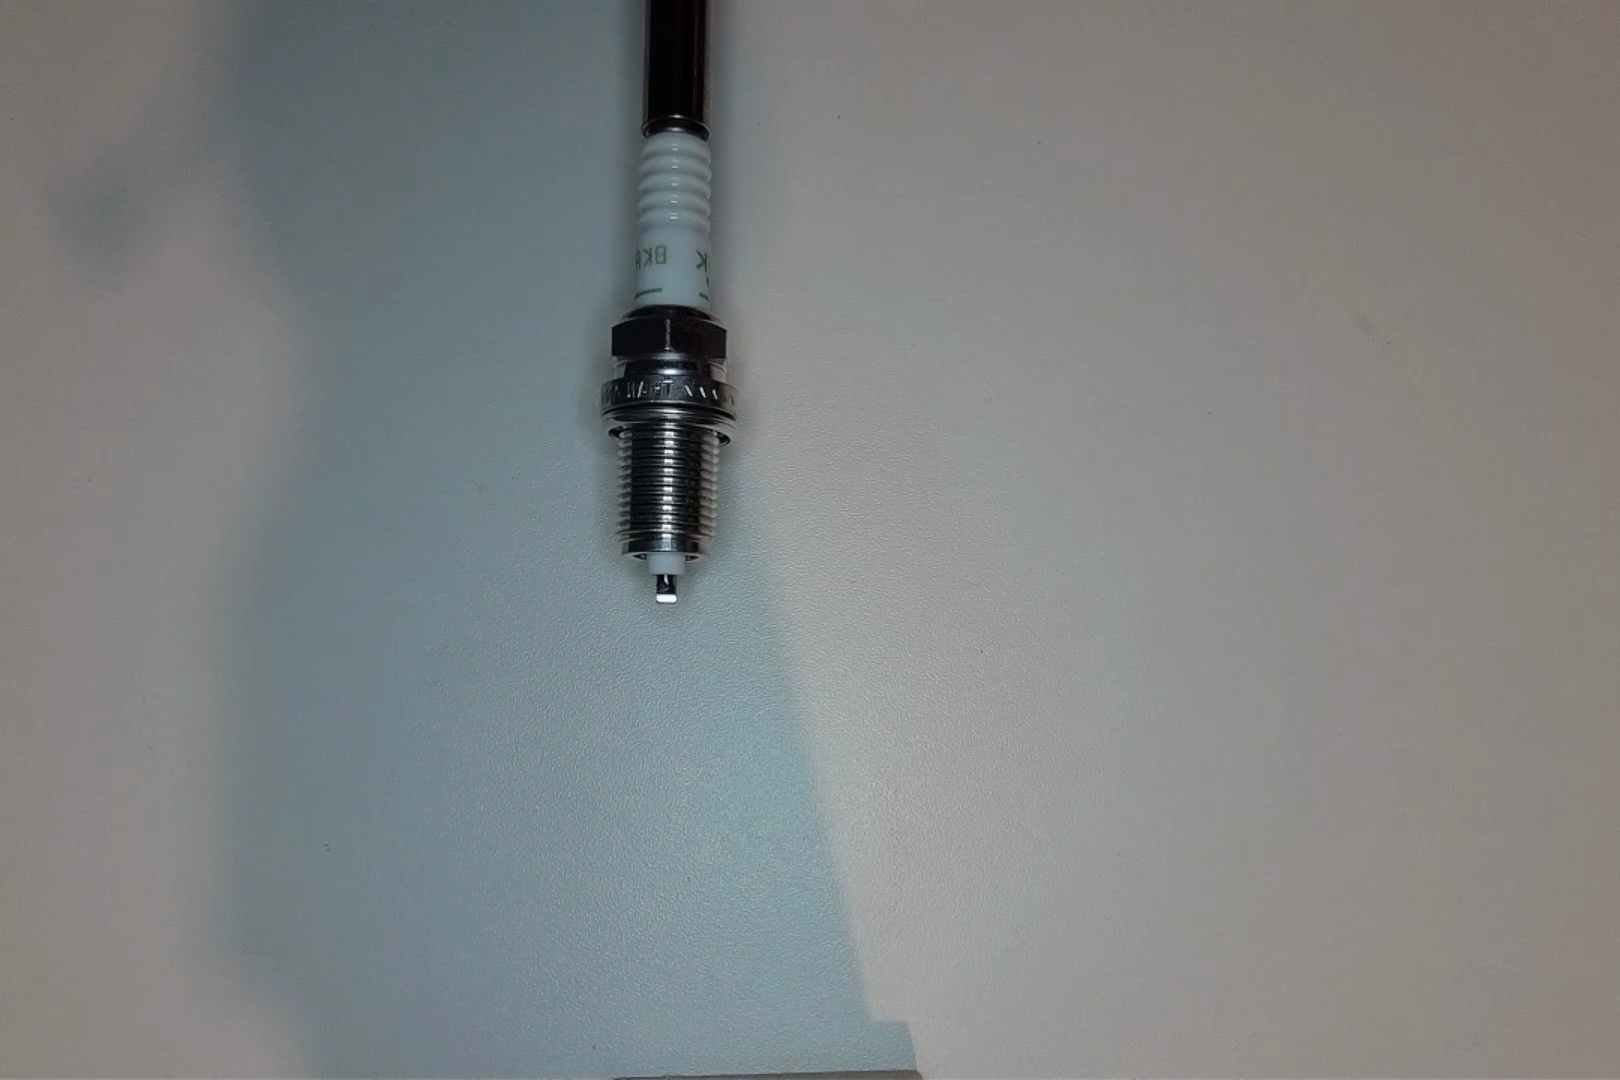
Label: no anomaly